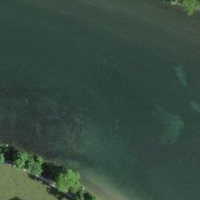
EUNIS habitat code: 15
Species observed at this site:
Prunus padus